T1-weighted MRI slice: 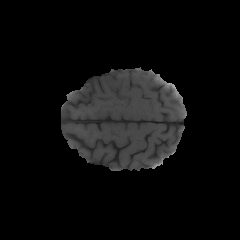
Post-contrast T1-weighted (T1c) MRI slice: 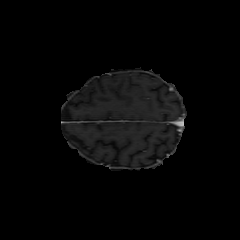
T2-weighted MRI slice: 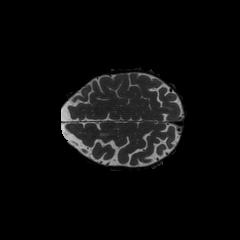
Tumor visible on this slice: no